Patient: sex M, age 48
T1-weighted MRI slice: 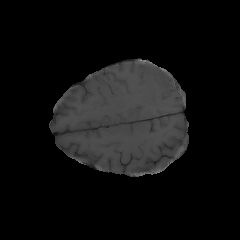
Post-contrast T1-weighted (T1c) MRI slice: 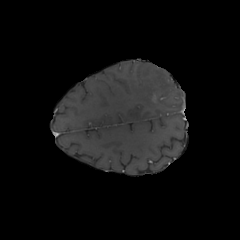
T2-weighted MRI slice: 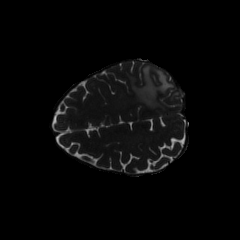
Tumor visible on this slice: yes
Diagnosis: Glioblastoma, IDH-wildtype
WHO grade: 4